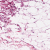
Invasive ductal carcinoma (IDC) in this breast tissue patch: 0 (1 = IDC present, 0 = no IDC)